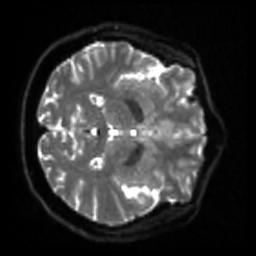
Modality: sbref
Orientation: axial
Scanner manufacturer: siemens
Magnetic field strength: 3 T
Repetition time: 4 s
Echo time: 0.0594 s